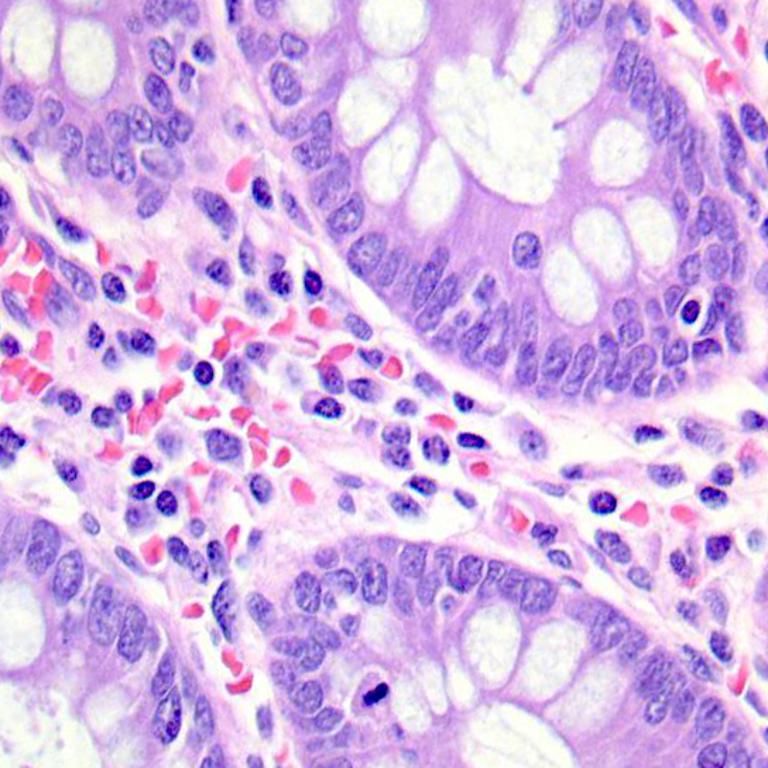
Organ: colon
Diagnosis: benign